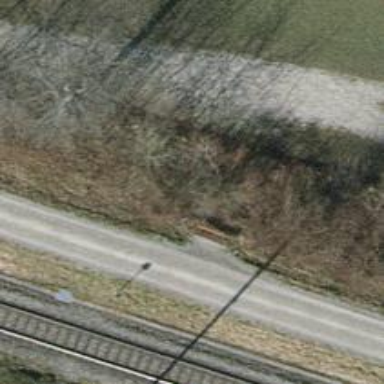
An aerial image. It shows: Brown bench.